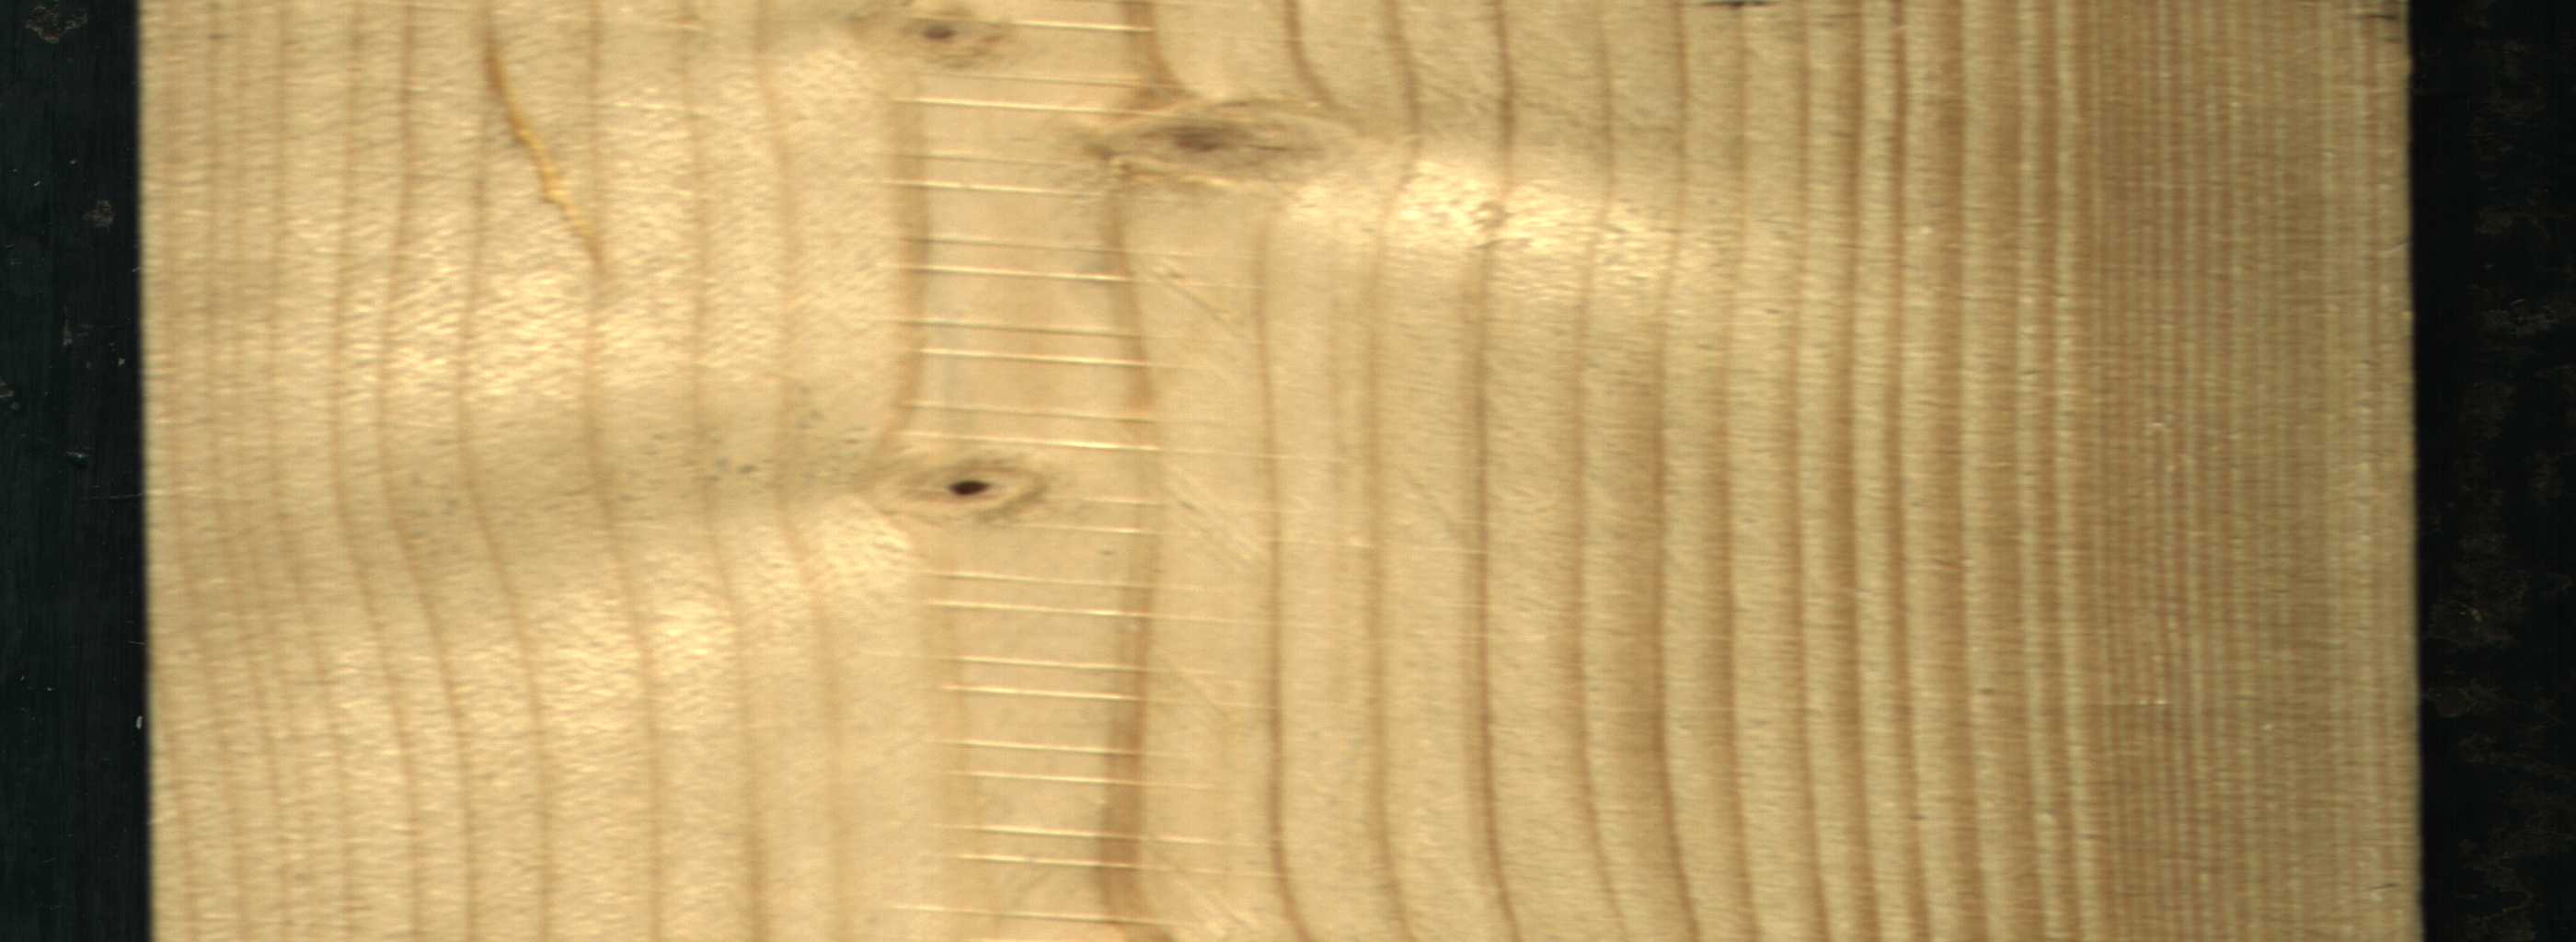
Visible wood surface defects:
resin
Live_Knot
Live_Knot
Live_Knot